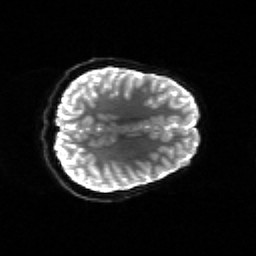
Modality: sbref
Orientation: axial
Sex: female
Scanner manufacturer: siemens
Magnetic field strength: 3 T
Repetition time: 5 s
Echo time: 0.071 s